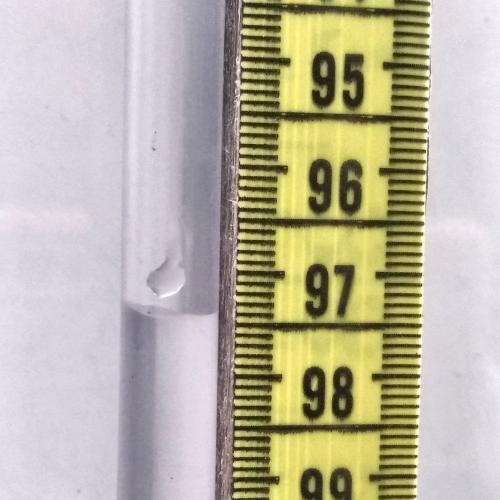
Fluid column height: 97.4 cm